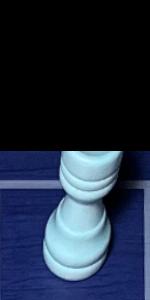
Label: Rook_White